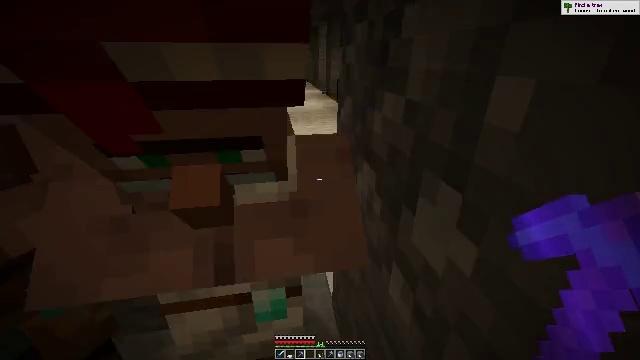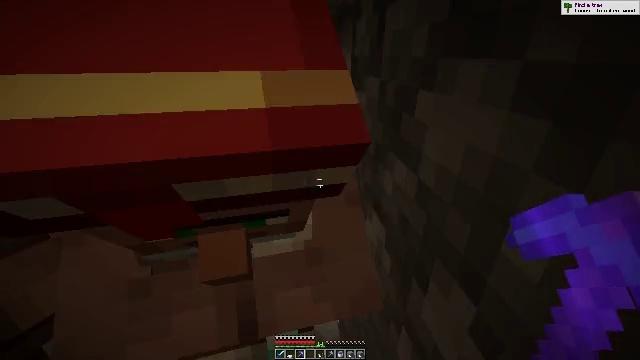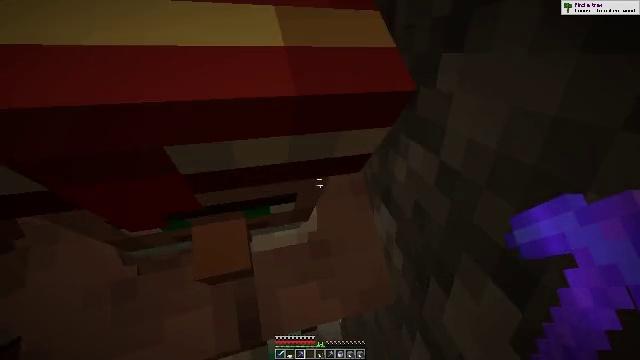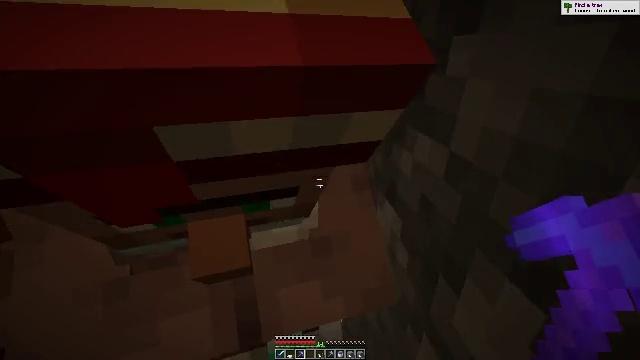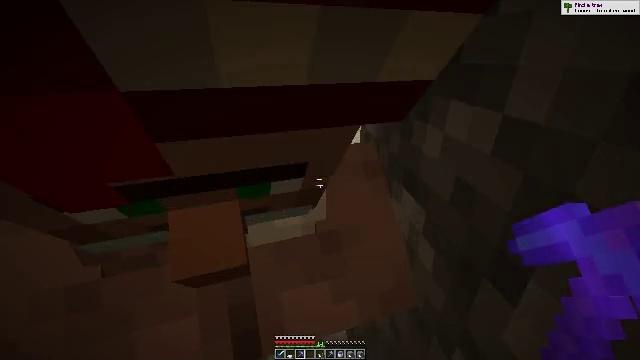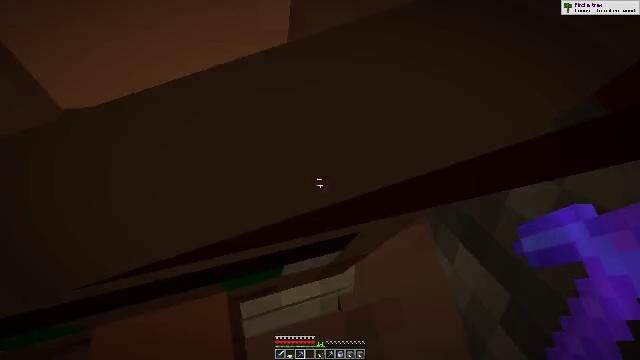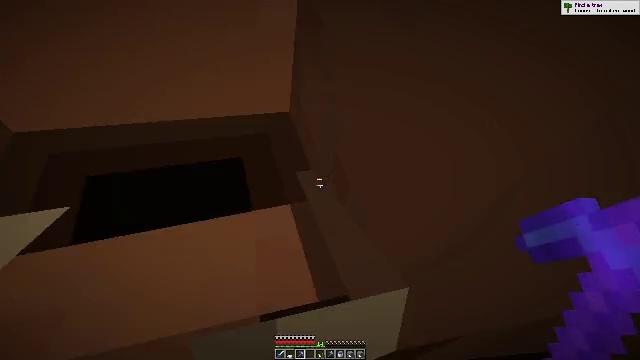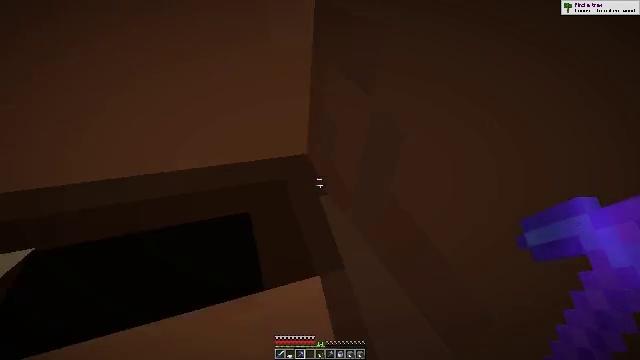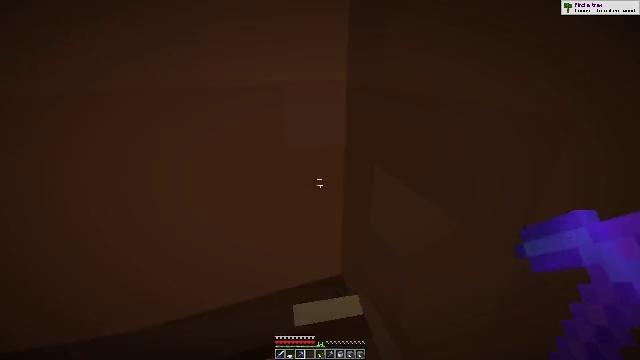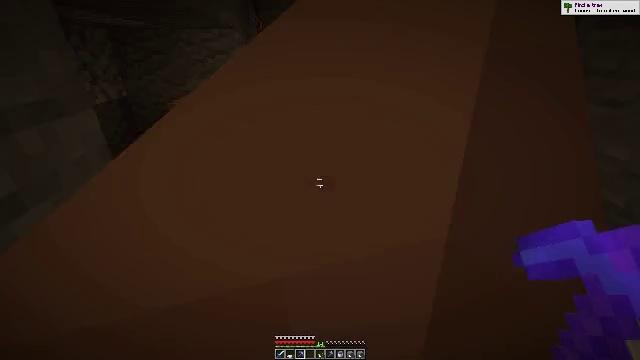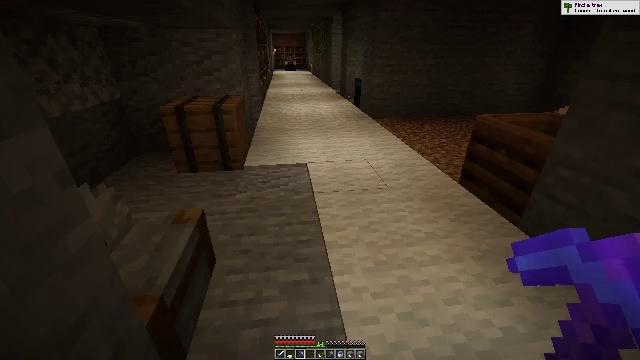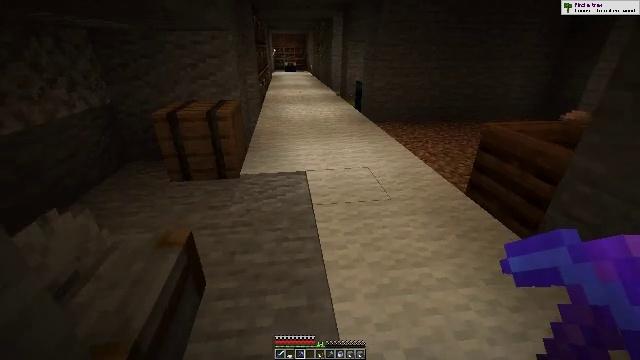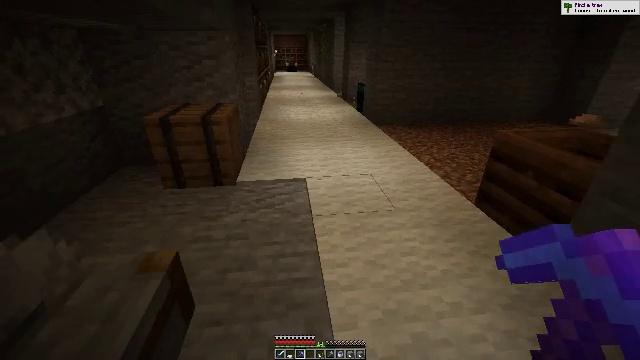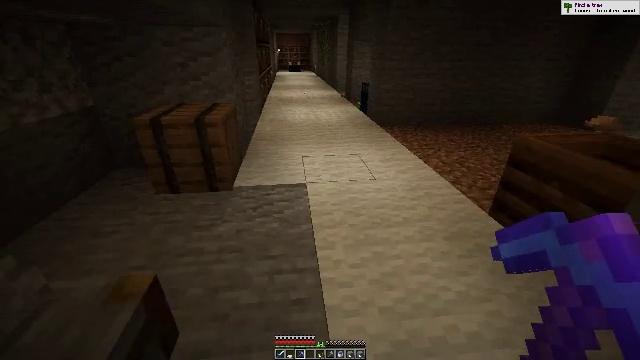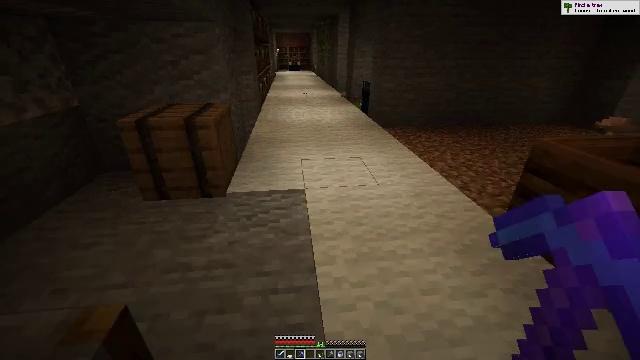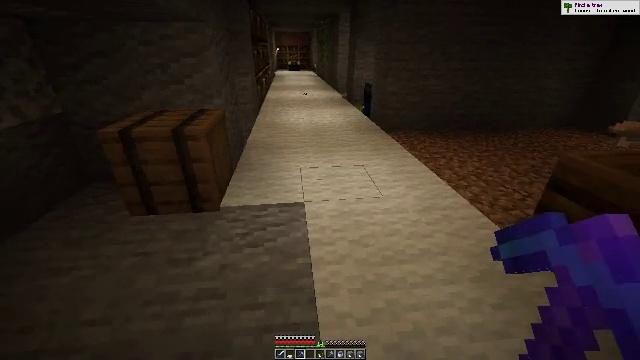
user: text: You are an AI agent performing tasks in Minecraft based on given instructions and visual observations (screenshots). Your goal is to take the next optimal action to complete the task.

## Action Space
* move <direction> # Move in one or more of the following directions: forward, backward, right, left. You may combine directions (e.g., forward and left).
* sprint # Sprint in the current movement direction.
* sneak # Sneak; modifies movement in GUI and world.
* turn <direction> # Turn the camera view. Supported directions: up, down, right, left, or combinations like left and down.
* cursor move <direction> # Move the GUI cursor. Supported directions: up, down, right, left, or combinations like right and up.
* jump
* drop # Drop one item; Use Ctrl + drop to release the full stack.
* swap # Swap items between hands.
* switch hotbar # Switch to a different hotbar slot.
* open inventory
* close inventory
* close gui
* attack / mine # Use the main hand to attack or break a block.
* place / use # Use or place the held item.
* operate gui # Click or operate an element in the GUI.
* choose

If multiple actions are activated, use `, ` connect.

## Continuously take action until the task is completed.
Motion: motion action
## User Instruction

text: Gather the white carpet for inventory.
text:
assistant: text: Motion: move forward, turn left, jump
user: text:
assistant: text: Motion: move forward, jump
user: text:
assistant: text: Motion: move forward, jump
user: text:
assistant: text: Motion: move forward
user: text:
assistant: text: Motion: move forward
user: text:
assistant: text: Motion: move forward
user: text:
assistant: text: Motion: move forward
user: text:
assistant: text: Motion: move forward
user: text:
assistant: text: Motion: move forward
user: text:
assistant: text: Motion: move forward
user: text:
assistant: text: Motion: move forward
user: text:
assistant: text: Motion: move forward
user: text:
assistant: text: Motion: move forward
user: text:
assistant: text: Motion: move forward
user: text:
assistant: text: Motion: move forward
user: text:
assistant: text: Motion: move forward
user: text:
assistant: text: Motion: move forward
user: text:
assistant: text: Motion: move forward, turn left
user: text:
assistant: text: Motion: move forward, turn left and down
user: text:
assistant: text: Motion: move forward, turn left and down
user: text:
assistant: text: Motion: turn left and down
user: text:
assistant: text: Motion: turn left and down, attack / mine
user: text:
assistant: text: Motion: attack / mine
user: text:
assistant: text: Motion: attack / mine
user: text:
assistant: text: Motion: attack / mine
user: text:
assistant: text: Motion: turn right, attack / mine
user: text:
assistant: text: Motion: turn right, attack / mine
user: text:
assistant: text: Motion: attack / mine
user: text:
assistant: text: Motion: turn right, attack / mine
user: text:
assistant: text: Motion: attack / mine